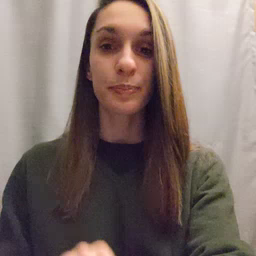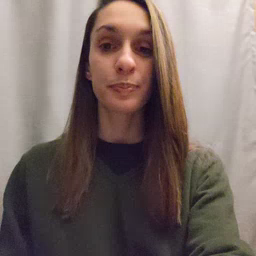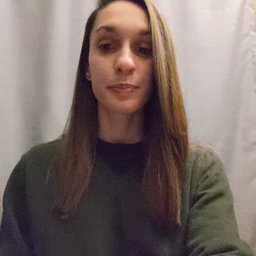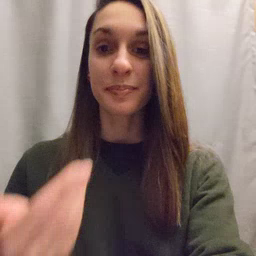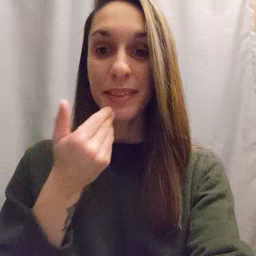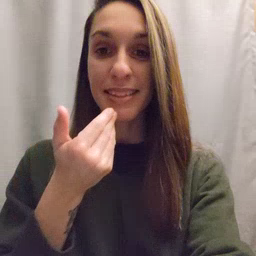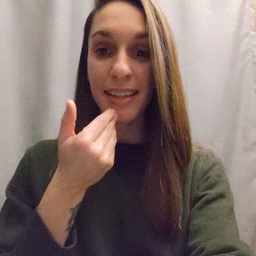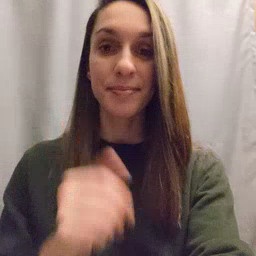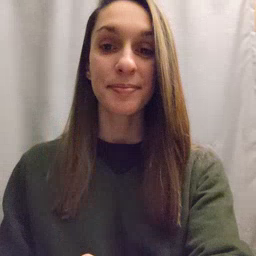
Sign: pizza